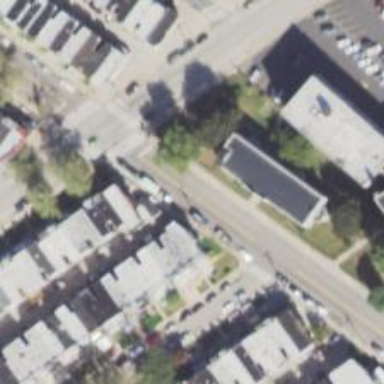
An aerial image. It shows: Alley classified as service road.